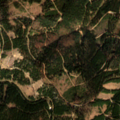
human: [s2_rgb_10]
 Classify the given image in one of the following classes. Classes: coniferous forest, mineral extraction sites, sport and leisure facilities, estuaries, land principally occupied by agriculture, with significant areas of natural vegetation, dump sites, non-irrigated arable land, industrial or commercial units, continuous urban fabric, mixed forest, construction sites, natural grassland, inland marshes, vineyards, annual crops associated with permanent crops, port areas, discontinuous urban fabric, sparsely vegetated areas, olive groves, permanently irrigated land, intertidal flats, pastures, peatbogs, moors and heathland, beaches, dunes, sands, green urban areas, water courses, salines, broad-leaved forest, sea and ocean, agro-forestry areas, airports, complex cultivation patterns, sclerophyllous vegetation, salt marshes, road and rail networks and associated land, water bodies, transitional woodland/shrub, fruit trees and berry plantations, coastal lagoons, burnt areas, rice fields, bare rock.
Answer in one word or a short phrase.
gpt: coniferous forest, mixed forest